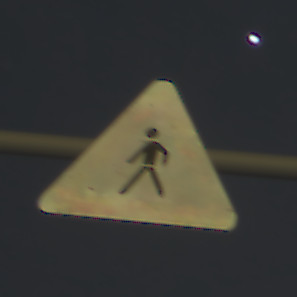
Verkehrszeichen: FussgaengerRechts
Umgebung: Outdoor, Urban
Tageszeit: Night
Wetter: PartlyCloudy
Licht: Artificial
Jahreszeit: NotSpecified
Kontrast: HighContrast